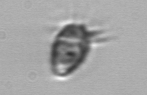
Label: Ciliophora